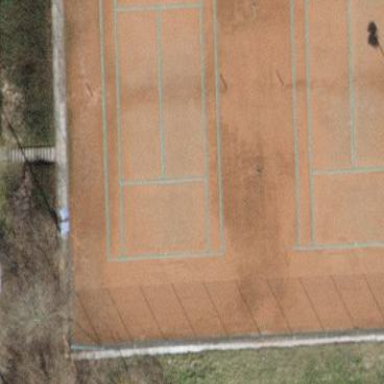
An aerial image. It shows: Clay tennis court in leisure land pitch.